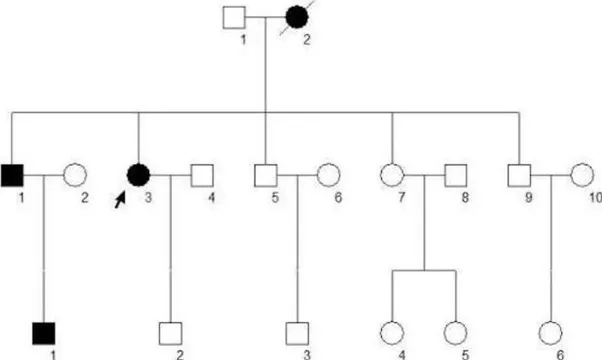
Pedigree of the family. The arrow indicates the proband. Circles indicate females, squares indicate males. The diagonal line indicates a deceased family member. Black squares/circles indicate a carrier of the FHM3 (c.4495T>C) mutation with hemiplegic migraine. White squares/circles indicate subjects that are neither patients nor mutation carriers.
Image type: pathology (giemsa)